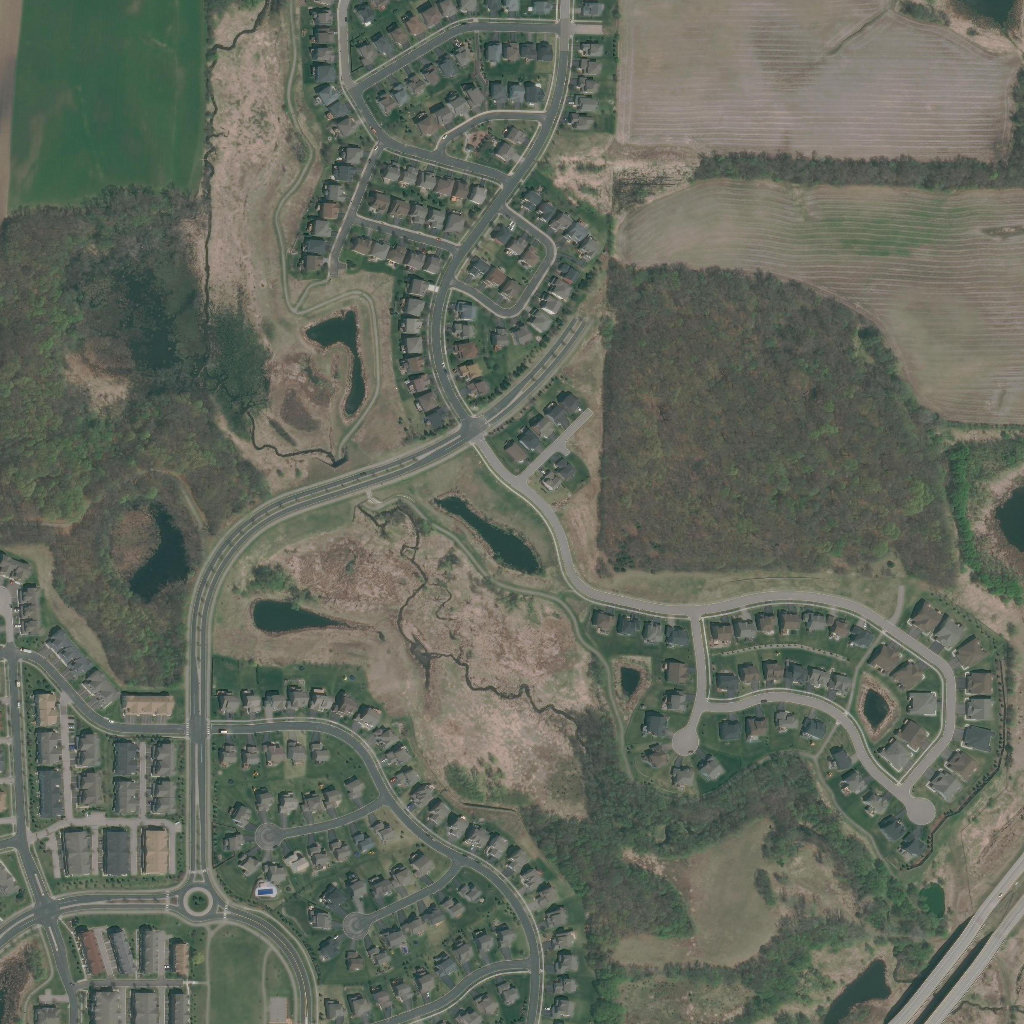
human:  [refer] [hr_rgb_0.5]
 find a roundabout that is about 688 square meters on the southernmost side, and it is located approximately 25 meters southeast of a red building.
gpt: <box>[[17, 86, 21, 89, 0]]</box>